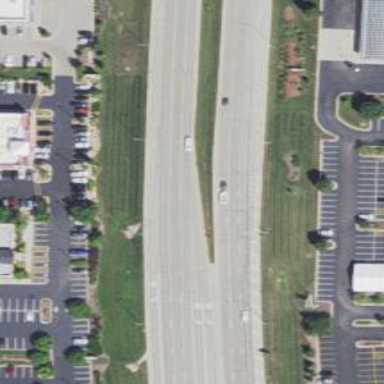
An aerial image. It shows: Primary highway.